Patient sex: F
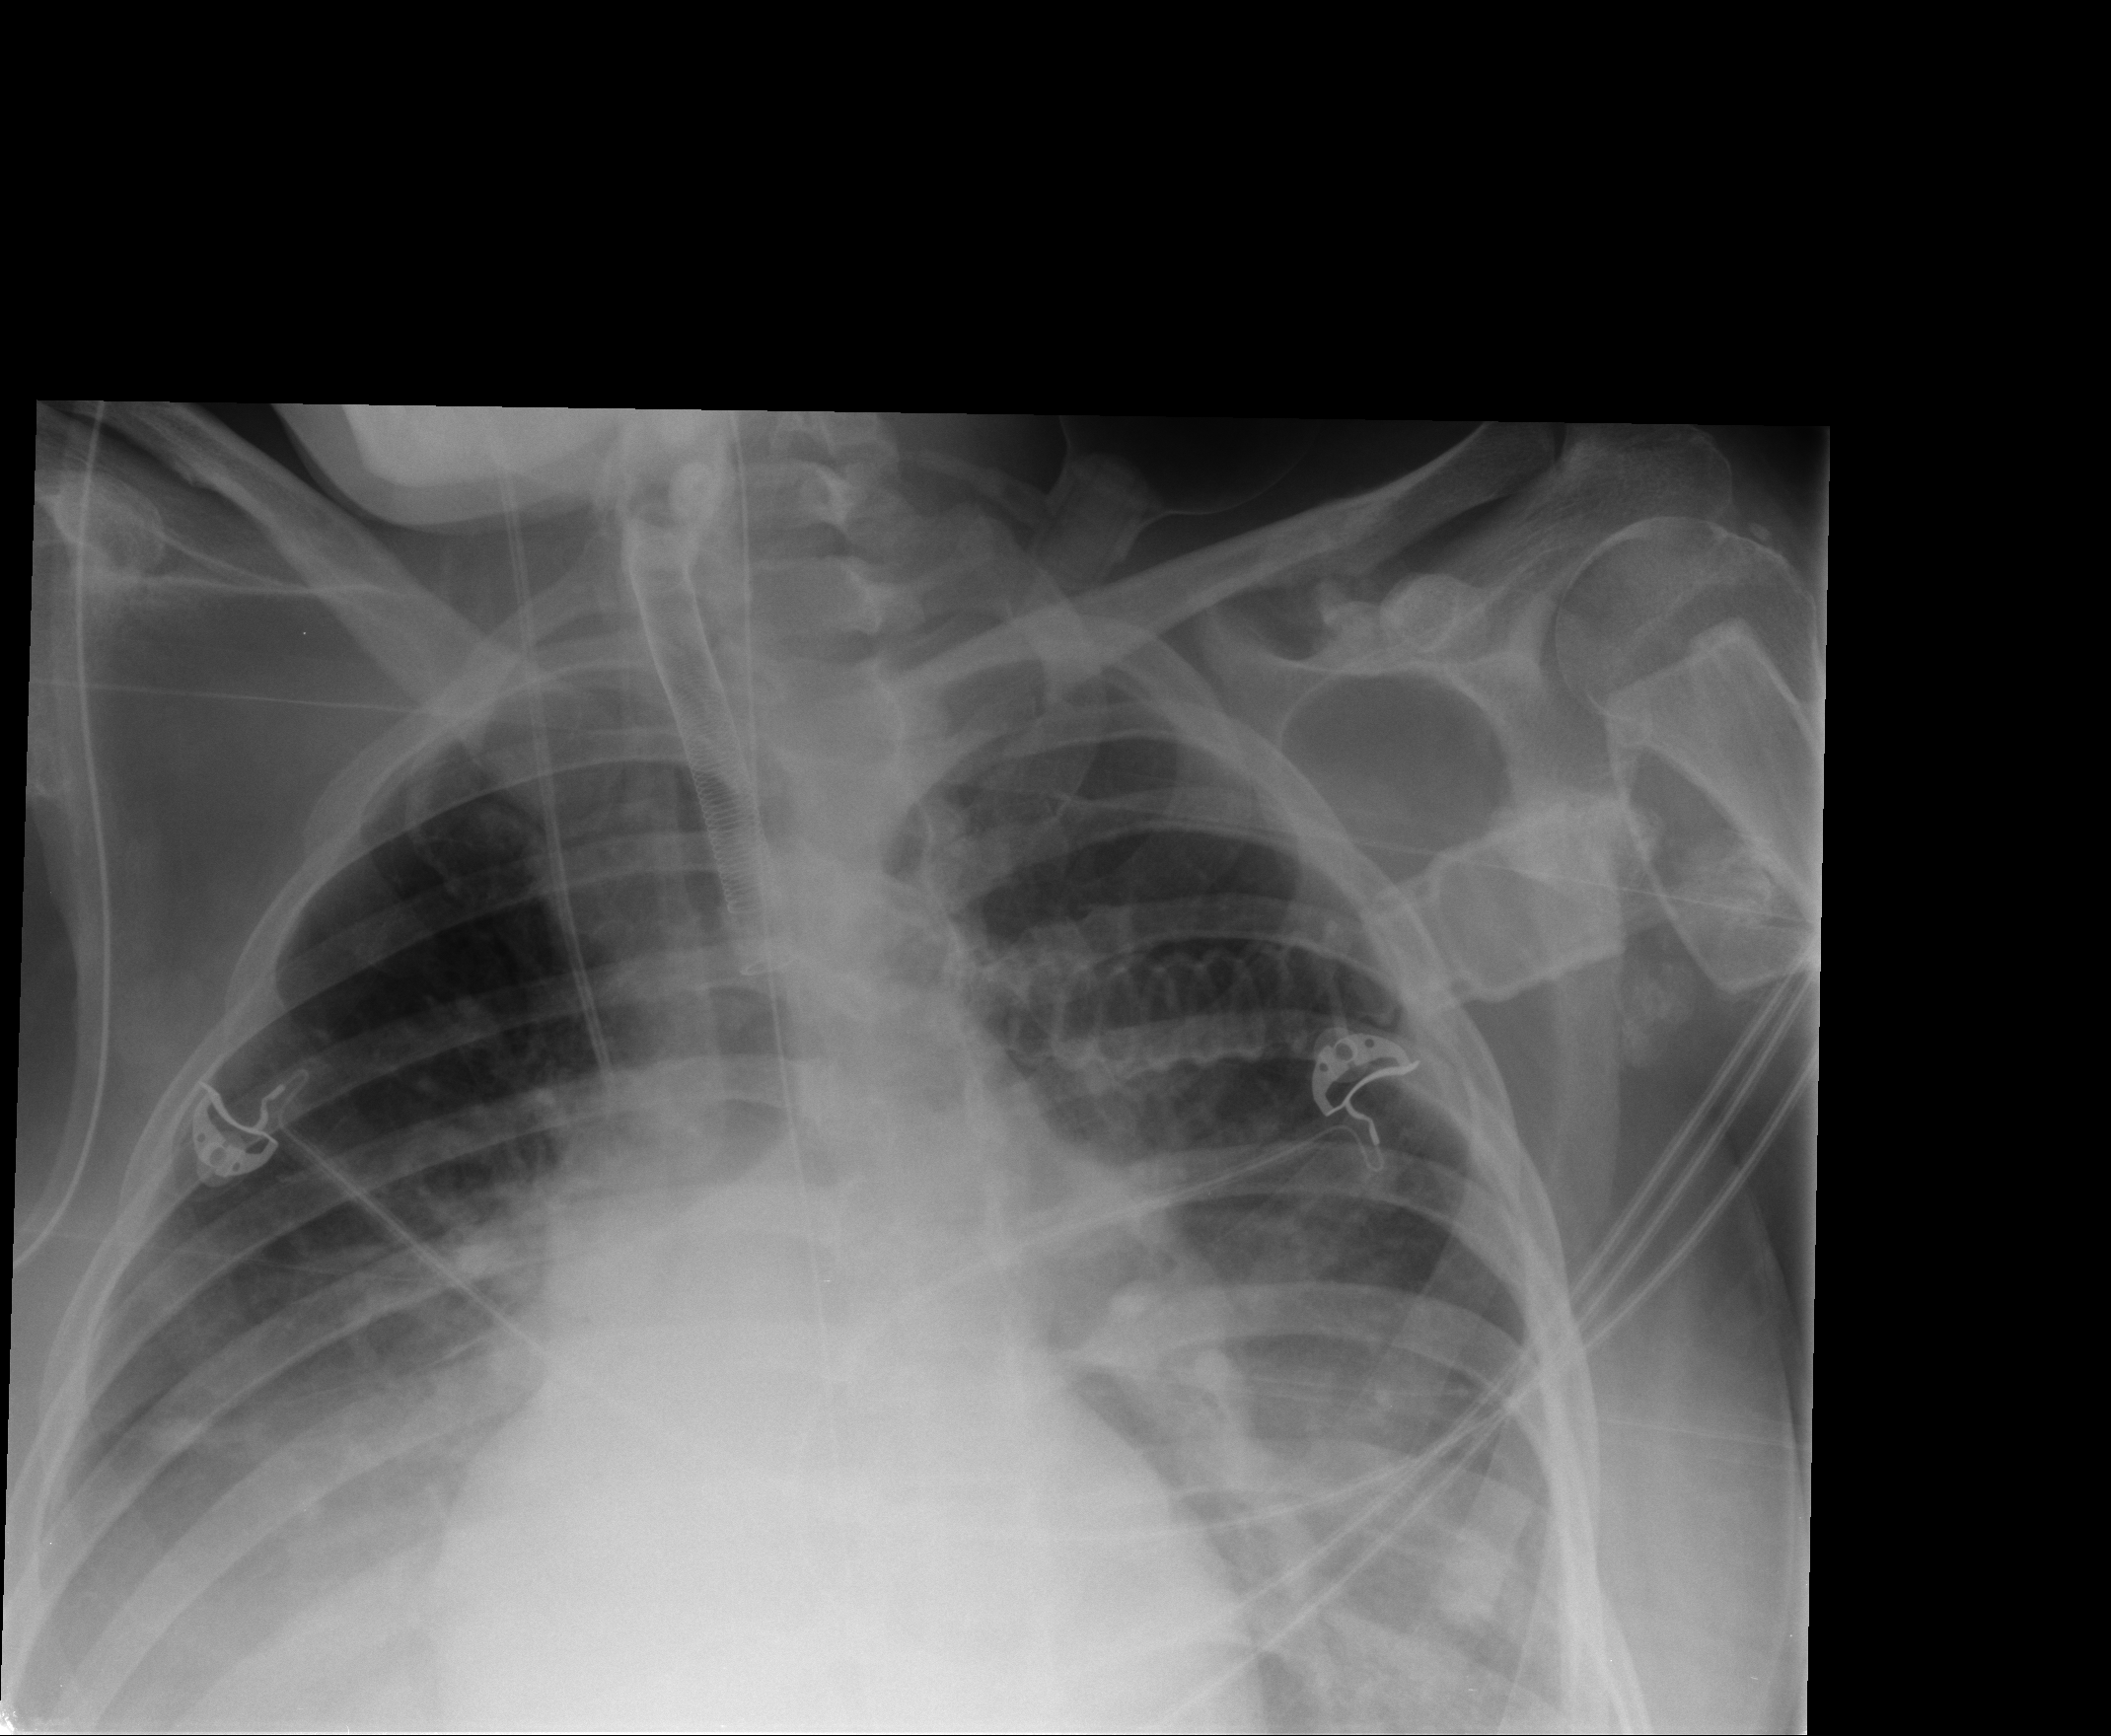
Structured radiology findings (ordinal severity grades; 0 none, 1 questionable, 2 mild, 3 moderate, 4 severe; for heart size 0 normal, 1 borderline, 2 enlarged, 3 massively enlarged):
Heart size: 0
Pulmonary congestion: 0
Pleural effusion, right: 0
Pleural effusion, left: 0
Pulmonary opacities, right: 0
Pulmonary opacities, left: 0
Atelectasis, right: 2
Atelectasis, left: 2